Question: I have a setup in which many 1 nodes are connected to multiple nodes.

SO when I fetch some paths, those 1 nodes connected to multiples nodes gets repeated in query result
'''
MATCH (r:Red)
OPTIONAL MATCH (r:Red)-[rel]-(g:Grey)
RETURN ID(r), g.prop, rel.prop
'''
returns
'''
ID(r) g.prop rel.prop
1131 null null
>1132 b value1
>1132 b2 value2
>1132 b3 value3
1134 c value4
'''
And then I convert this into usable javascript array/object
'''
results.forEach(function(result){
Red.push({
red: result['ID(r)'],
Grey: {
greyProp: result['g.prop'],
greyRelation: result['r.prop']
}
});
});
'''
which generates
'''
Red:
[
{"red":1131,"Grey":{"greyProp":null,"greyRelation":null}}
,
{"red":1132,"Grey":{"greyProp":"b","greyRelation":"value1"}}
,
{"red":1132,"Grey":{"greyProp":"b2","greyRelation":"value2"}}
,
{"red":1132,"Grey":{"greyProp":"b3","greyRelation":"value3"}}
,
{"red":1134,"Grey":{"greyProp":"c","greyRelation":"value4"}}
]
'''
But I would rather have it as
'''
Red:
[
{"red":1131,"Grey":{"greyProp":null,"greyRelation":null}}
,
{"red":1132,"Grey":
[
{"greyProp":"b","greyRelation":"value1"},
{"greyProp":"b2","greyRelation":"value2"},
{"greyProp":"b3","greyRelation":"value3"}
]
,
{"red":1134,"Grey":{"greyProp":"c","greyRelation":"value4"}}
]
'''
I can't think of a way to do this. Would I need to run the query again when I'm making the object from the result from the first query? Or is there a simpler less complex way to do this?
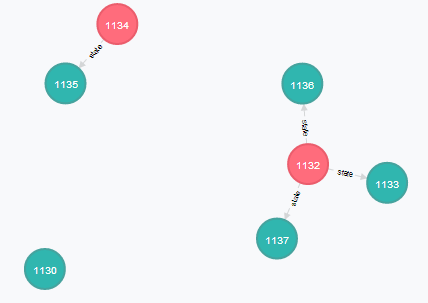
Answer: You might want to do this
'''
MATCH (r:Red)
OPTIONAL MATCH (r:Red)-[rel]-(g:Grey)
RETURN ID(r), collect(g.prop) as g_prop, collect(rel.prop) as rel_prop
'''
This will give you result like
'''
ID(r) g_prop rel_prop
1131 null null
1132 [b,b2,b3] [value1,value2,value3]
1134 c value4
'''
**As per the drawback pointed out by laggingreflex. The modified query that will place a 'NULL' String in the collection in places where there are no rel props found.(Assuming all the 'g.prop' is 'never null' in case it is then similarly use 'case .. when' inside 'collect(g.prop)')
'''
MATCH (r:Red)
OPTIONAL MATCH (r:Red)-[rel]-(g:Grey)
RETURN ID(r), collect(g.prop) as g_prop, collect(case when rel.prop is null then 'null'
else rel.prop end) as rel_prop
'''
This will give you result like
'''
ID(r) g_prop rel_prop
1131 null null
1132 [b,b2,b3] [value1,'null',value3]
1134 c value4
'''